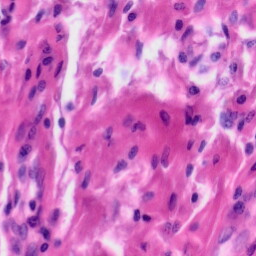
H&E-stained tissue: Tonsil